Question: I want to draw a static circle over a map with 'Google Maps'. When the user pinches, the map will zoom in/out.
I need to know the map radius (related to the area contained in the circle) and change the seekbar at the bottom accordingly.
Does anybody know a solution how to retrieve the distance from the left to the right screen edge? I didn't find anything at the <URL>.
Something like this:

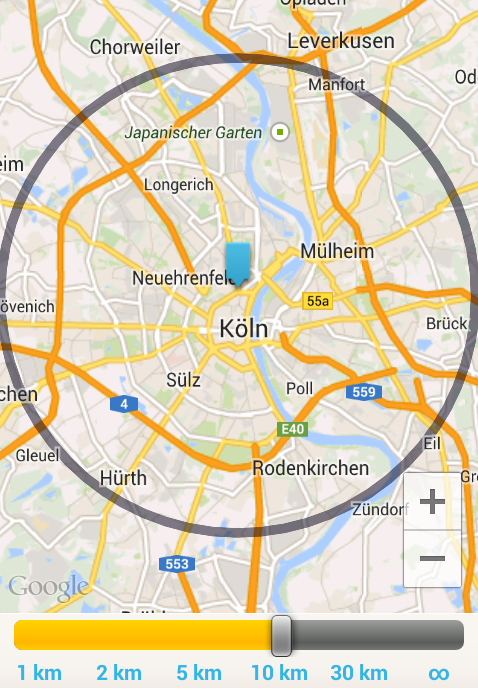
Answer: using VisibleRegion you can get the all corner cordinates and also the center.
'''
VisibleRegion vr = mMap.getProjection().getVisibleRegion();
double left = vr.latLngBounds.southwest.longitude;
double top = vr.latLngBounds.northeast.latitude;
double right = vr.latLngBounds.northeast.longitude;
double bottom = vr.latLngBounds.southwest.latitude;
'''
and you can calcuate distance from two region by this
'''
Location MiddleLeftCornerLocation;//(center's latitude,vr.latLngBounds.southwest.longitude)
Location center=new Location("center");
center.setLatitude( vr.latLngBounds.getCenter().latitude);
center.setLongitude( vr.latLngBounds.getCenter().longitude);
float dis = center.distanceTo(MiddleLeftCornerLocation);//calculate distane between middleLeftcorner and center
'''